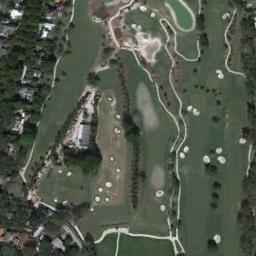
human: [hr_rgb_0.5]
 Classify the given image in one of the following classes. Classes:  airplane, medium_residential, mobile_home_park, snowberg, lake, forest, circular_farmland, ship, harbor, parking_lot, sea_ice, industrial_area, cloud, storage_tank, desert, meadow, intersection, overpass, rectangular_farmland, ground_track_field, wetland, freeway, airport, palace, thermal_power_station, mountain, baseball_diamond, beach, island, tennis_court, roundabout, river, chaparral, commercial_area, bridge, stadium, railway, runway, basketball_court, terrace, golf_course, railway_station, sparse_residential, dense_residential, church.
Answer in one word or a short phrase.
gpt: golf_course